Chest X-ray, AP view. Patient: 25 years old, sex M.
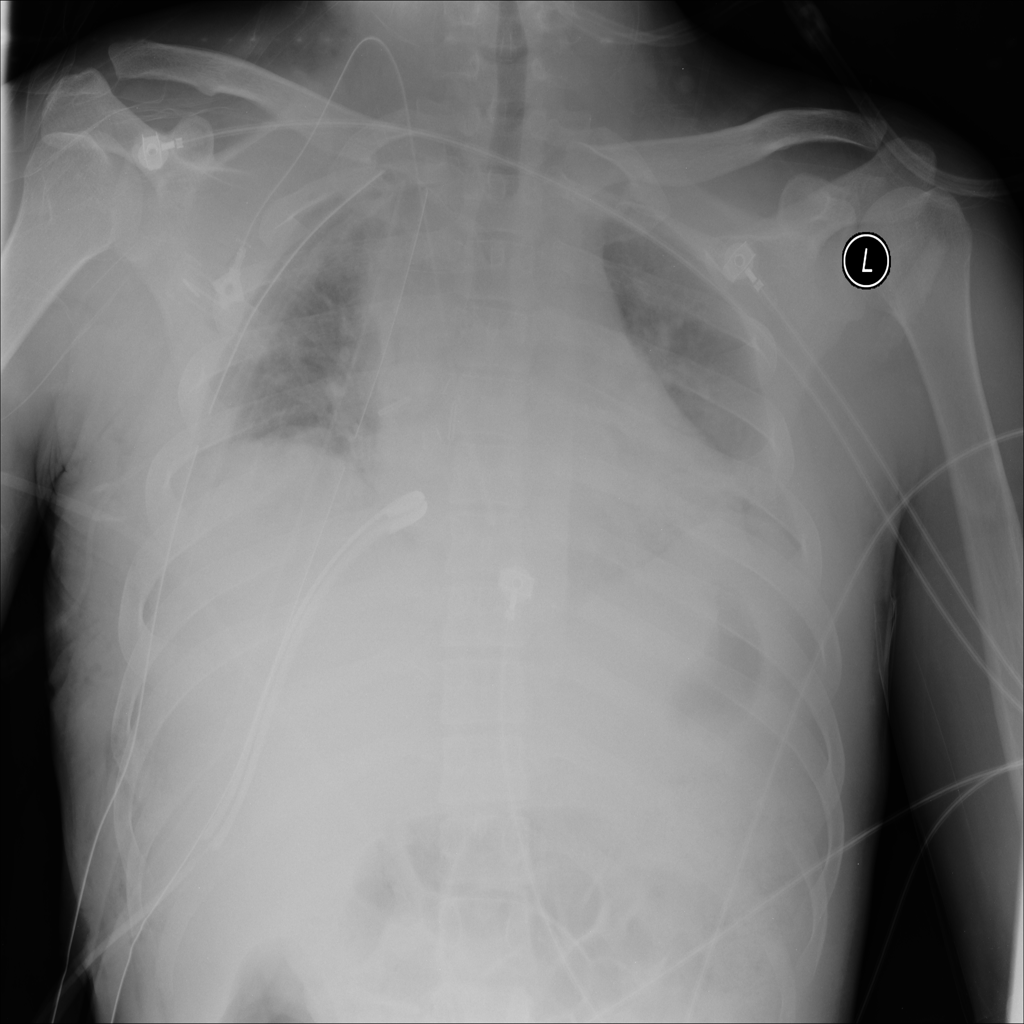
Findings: Atelectasis, Effusion, Emphysema, Pneumothorax